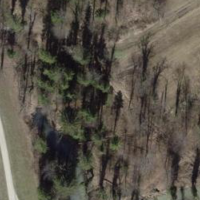
EUNIS habitat code: 44
Species observed at this site:
Euphorbia cyparissias